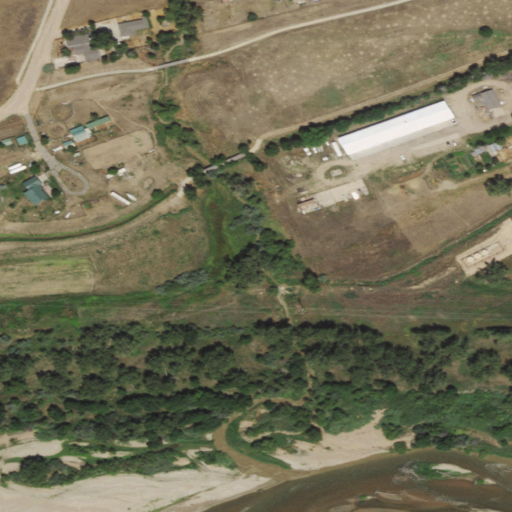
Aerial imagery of valley in Colorado named Ashcroft Draw containing herbaceous wetlands, cultivated crops, open water, open development, pasture, low intensity development, barren land, grassland, and woody wetlands